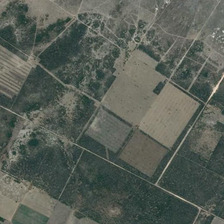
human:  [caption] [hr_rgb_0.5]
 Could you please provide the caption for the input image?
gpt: several pieces of farmlands are near several bareland .

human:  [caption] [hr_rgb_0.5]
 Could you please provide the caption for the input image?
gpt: several pieces of farmlands are near several bareland .

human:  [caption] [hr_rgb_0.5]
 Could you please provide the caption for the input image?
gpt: several pieces of farmlands are near several bareland .

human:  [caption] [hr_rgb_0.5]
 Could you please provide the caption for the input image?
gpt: several pieces of farmlands are near several bareland .

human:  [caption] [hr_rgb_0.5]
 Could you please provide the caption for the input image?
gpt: several pieces of farmlands are near several bareland .